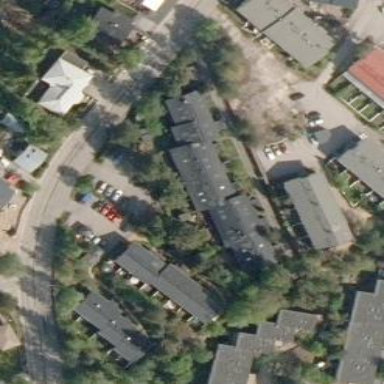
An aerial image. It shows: Residential building designed as terrace.